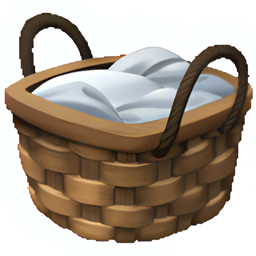
Name: basket
Emoji: 🧺
Group: Objects
Sub-group: household